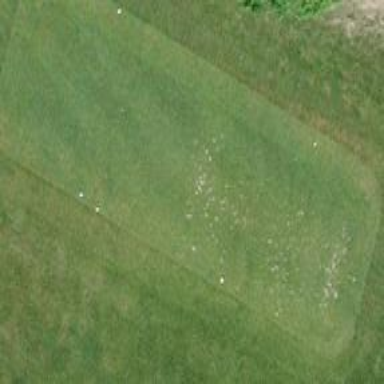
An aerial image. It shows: Golf tee on grassy land.